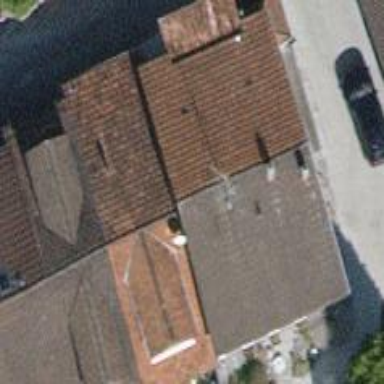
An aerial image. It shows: Terrace building.